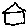
Label: house